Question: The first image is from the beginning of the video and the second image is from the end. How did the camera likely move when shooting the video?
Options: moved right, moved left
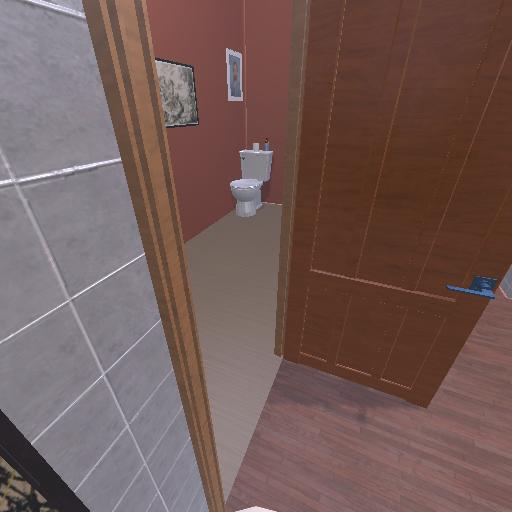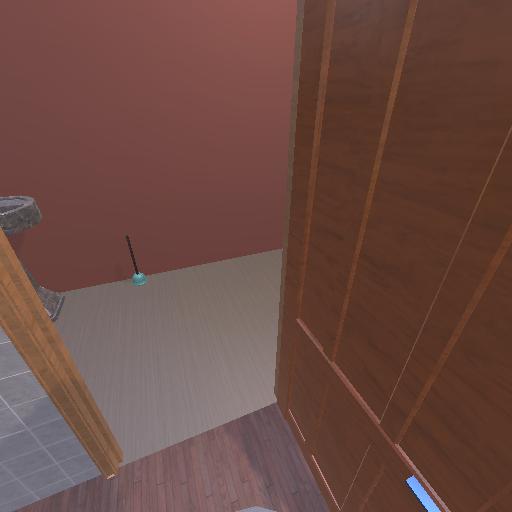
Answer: moved right